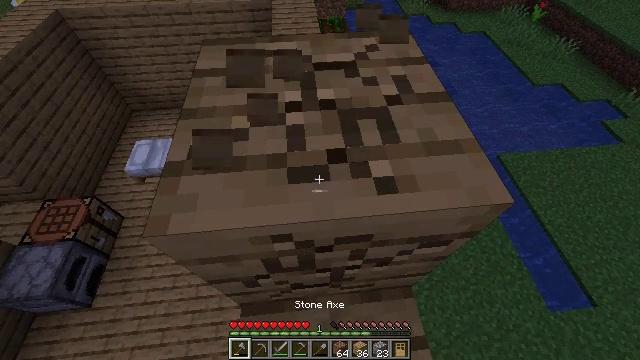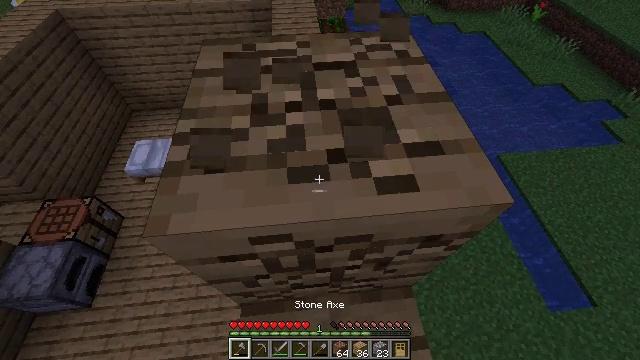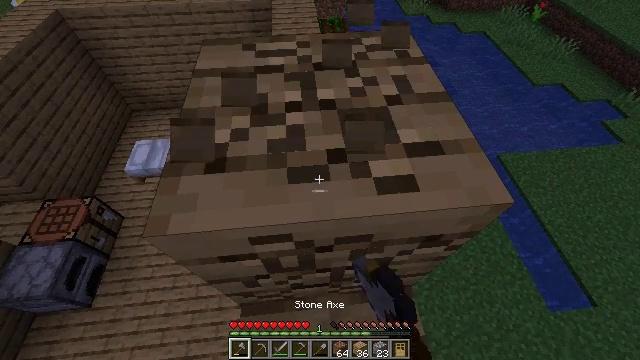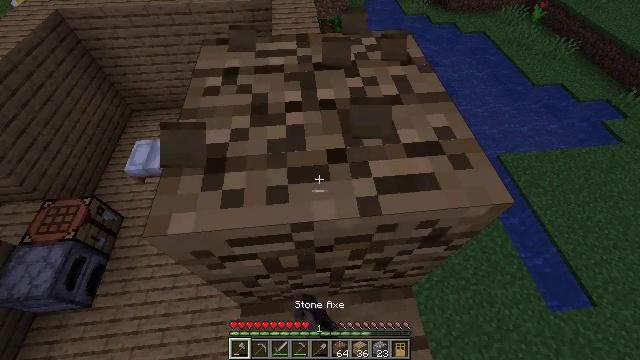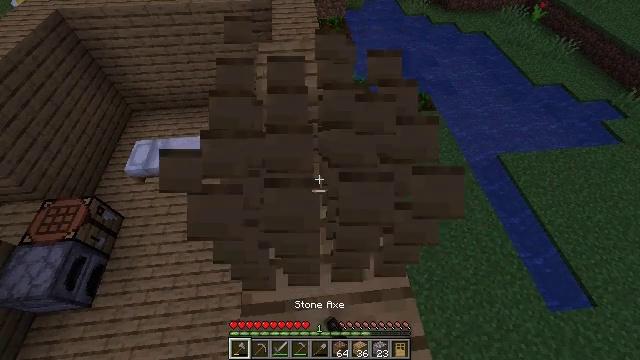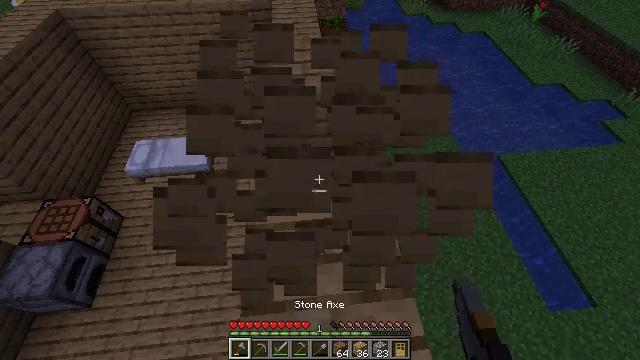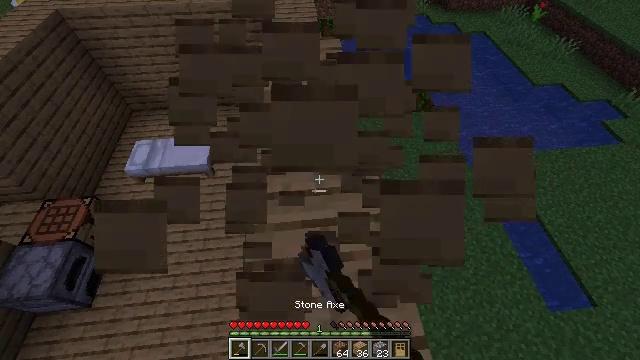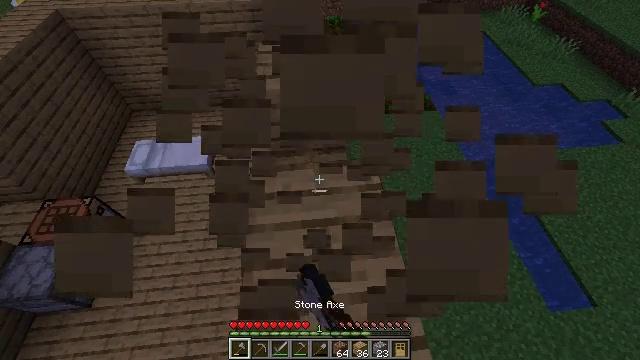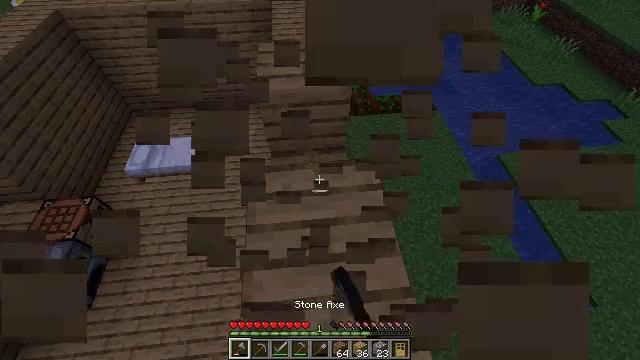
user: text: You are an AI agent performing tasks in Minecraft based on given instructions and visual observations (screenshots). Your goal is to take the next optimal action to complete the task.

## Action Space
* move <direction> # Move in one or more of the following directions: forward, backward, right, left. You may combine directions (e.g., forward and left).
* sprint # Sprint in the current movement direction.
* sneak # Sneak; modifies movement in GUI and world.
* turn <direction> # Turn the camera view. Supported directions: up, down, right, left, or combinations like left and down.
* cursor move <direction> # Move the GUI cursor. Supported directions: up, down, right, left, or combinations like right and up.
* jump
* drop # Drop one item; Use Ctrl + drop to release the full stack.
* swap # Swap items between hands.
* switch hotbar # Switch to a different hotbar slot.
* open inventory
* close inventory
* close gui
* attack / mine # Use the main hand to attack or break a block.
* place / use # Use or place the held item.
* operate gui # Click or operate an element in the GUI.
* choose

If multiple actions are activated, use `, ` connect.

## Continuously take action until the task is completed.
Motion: motion action
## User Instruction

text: Break the existing planks.
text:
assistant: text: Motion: attack / mine
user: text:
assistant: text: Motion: attack / mine
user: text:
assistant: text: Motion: attack / mine
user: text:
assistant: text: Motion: attack / mine
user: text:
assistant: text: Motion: attack / mine
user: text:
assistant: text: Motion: attack / mine
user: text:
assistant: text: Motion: attack / mine
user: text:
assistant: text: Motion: attack / mine
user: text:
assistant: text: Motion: attack / mine